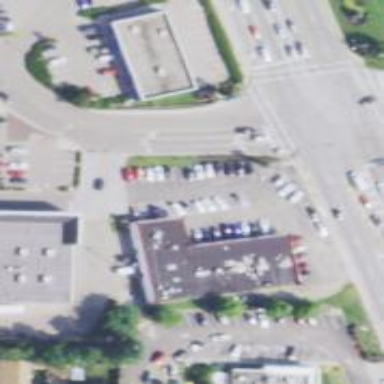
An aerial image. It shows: Convenience shop.